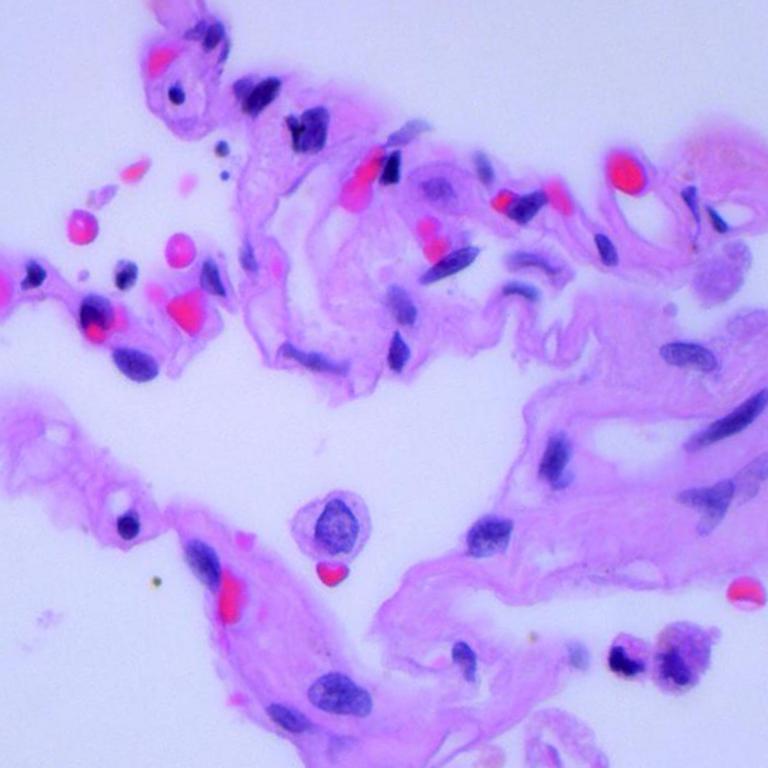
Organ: lung
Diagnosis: benign